Question: I've created an empty ASP.NET Web API project and I've been working on it for some time. At the beginning I wasn't thinking that I would eventually need a help page and APIs description. Is there any way to add this page automatically in an empty ASP.NET Web API project or will I have to create a new project or find some other work around?
I want to have this page with my APIs.

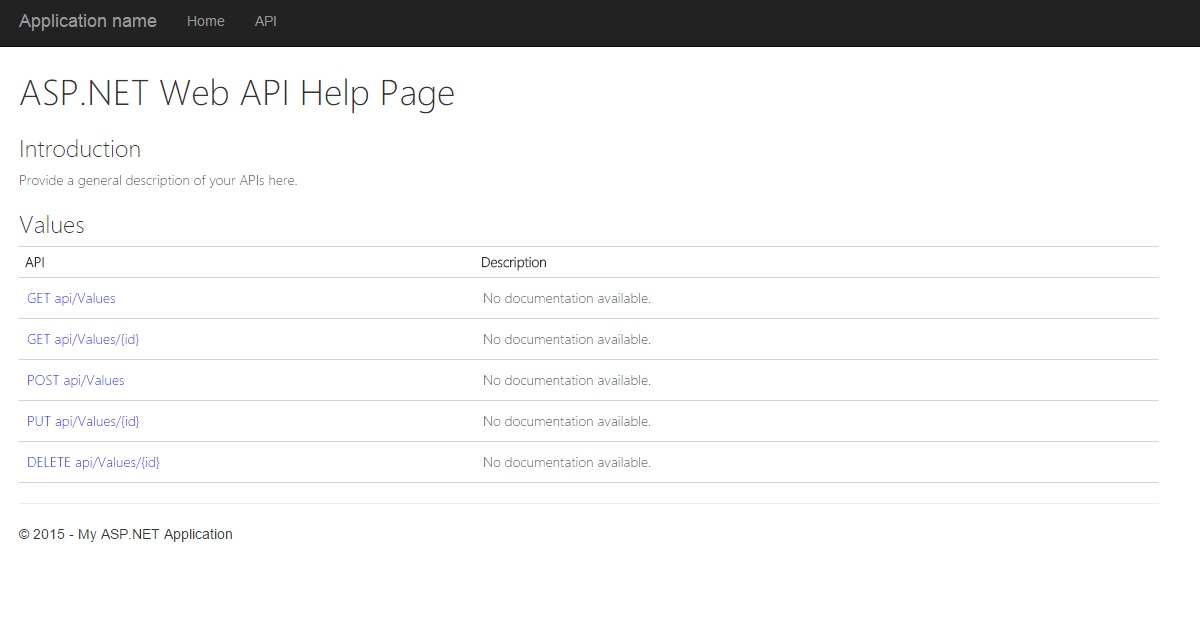
Answer: You can simply add the <URL> Nuget Package to your project and the help pages will be automatically generated.
For more info see: <URL>